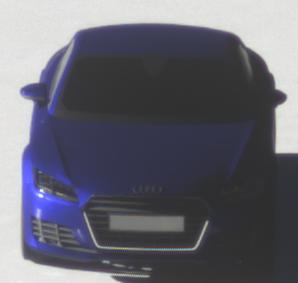
Make: Audi
Model: TT Coupé 1.8 TFSI
Detailed model: TT (8S) Coupé
Model produced from: 2015/08
Model produced until: 2018/06
Doors: 3
Color: blue
Road condition: wet road
Daytime: sunrise or sunset
Contrast: high contrast